Question: I have a canvas text added in
'''
<canvas id="canvasOne" width="500" height="500">
Your browser does not support HTML5 Canvas.
</canvas>
'''
Javascript code:
'''
theCanvas = document.getElementById("canvasOne");
var context = theCanvas.getContext("2d");
var text = 'word';
context.font = '16pt Calibri';
context.fillStyle = '#333';
var p0 = {x:x0,y:y0};
var word = {x:p0.x, y:p0.y, velocityx: 0, velocityy:0};
var lastTime = new Date().getTime();
wrapText(context, text, p0.x, p0.y, maxWidth, lineHeight);
'''
wrapText function():
'''
function wrapText(context, text, x, y, maxWidth, lineHeight) {
var words = text.split(' ');
var line = '';
for(var n = 0; n < words.length; n++) {
var testLine = line + words[n] + ' ';
var metrics = context.measureText(testLine);
var testWidth = metrics.width;
if (testWidth > maxWidth && n > 0) {
context.fillText(line, x, y);
line = words[n] + ' ';
y += lineHeight;
}
else {
line = testLine;
}
}
context.fillText(line, x, y);
}
'''
How can I use clearRect() for deleting only the word box?
'''
context.clearRect(word.x, word.y, word.x + offsetX, word.y + offsetY);
'''
Partially solved with @Ozren Tkalcec Krznaric tips. But it don't erase the word completely, some part of the precedent is not erased (see the image above).

You can see the problem here: michelepierri.it/examples/canvas.html
jsfiddle: <URL>
Thank you so much.
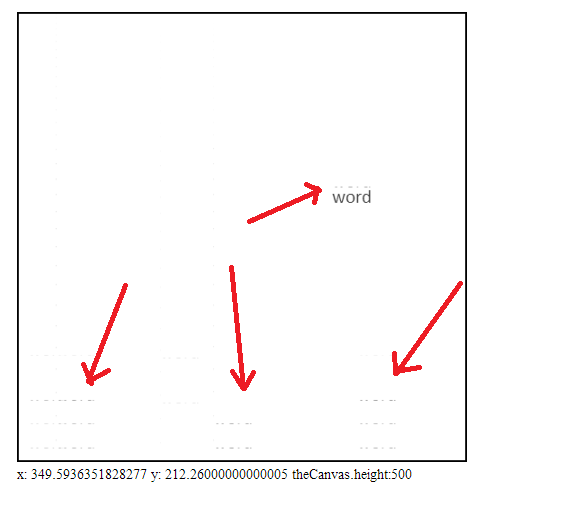
Answer: After 'wrapText()' call, use this:
'''
context.clearRect(
p0.x,
p0.y,
metrics.width > maxWidth ? metrics.width : maxWidth,
- text.split(' ').length * lineHeight);
'''
See <URL>.
Note that:
- 'p0.x'- 'p0.y'- 'metrics.width > maxWidth ? metrics.width : maxWidth'- '- text.split(' ').length * lineHeight'